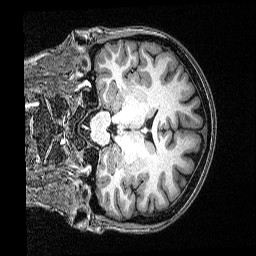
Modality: T1w
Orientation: coronal
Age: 28
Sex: female
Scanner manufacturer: siemens
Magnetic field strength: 3 T
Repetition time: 2.53 s
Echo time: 0.00342 s